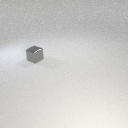
small gray metal cube